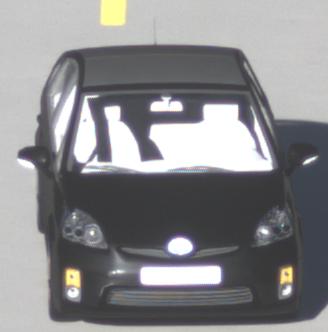
Make: Toyota
Model: Prius 1.5 Hybrid
Detailed model: Prius (HW2)
Model produced from: 2006/03
Model produced until: 2009/06
Doors: 5
Color: black
Road condition: wet road
Daytime: morning or afternoon
Contrast: high contrast